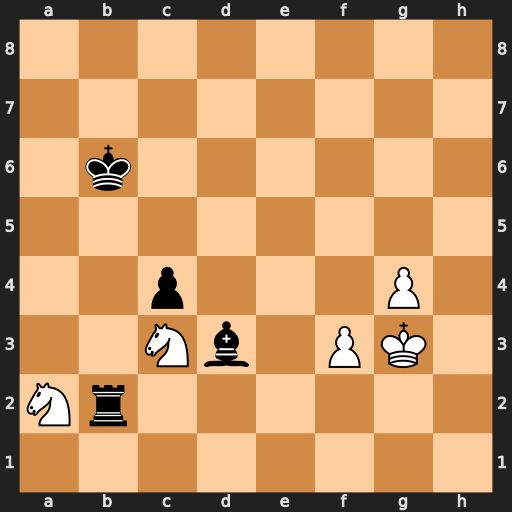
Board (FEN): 8/8/1k6/8/2p3P1/2Nb1PK1/Nr6/8
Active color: w
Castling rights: -
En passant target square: -
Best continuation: Na4+ Kc6 Nxb2